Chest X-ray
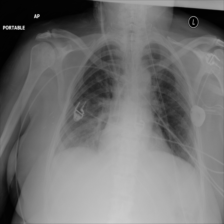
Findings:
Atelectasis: negative
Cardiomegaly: negative
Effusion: negative
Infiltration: positive
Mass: negative
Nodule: negative
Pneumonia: negative
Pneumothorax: negative
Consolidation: negative
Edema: negative
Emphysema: negative
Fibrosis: negative
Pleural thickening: negative
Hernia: negative